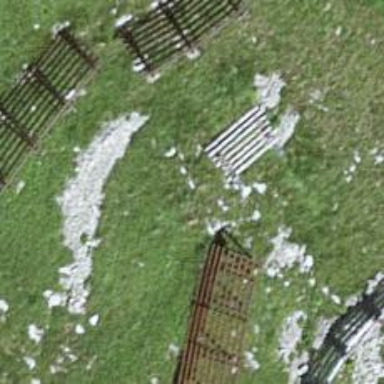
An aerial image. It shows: Avalanche protection barrier made by humans.